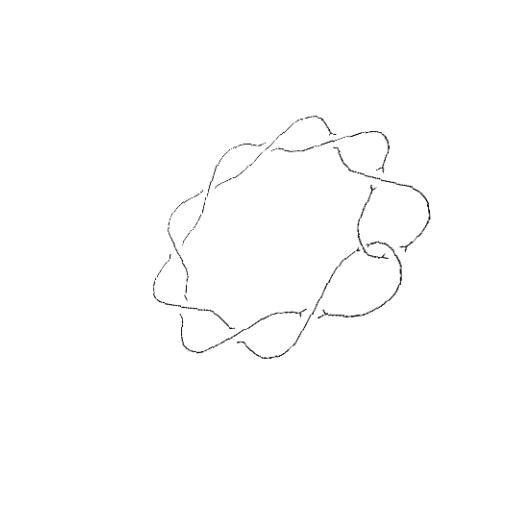
Crossing number: 10